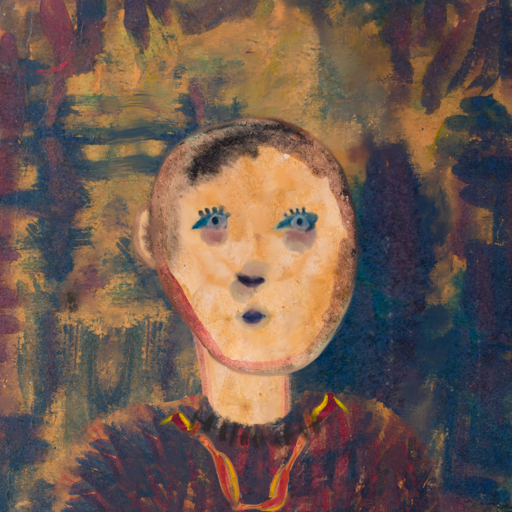
Background: InTheSun, Head And Neck Front: Childish, Face Front: Hill_Girl, Bust: In_The_Sun, Hair Front: Blank, Head Accessory: Blank, Second Necklace: Gypsy_Mother_1, Necklace: In_The_Sun, Baby: Blank